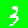
Digit: 3